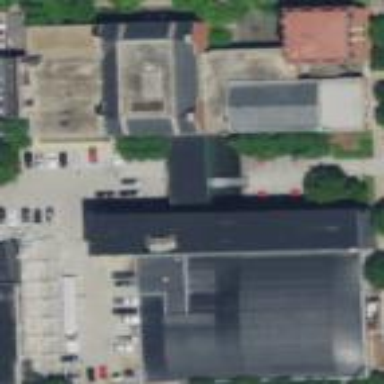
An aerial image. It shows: Commercial building.